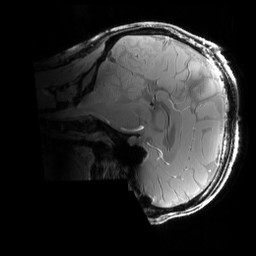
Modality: PDw
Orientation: sagittal
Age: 23
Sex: male
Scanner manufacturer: siemens
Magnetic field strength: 6.98 T
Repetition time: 1.78 s
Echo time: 0.00386 s